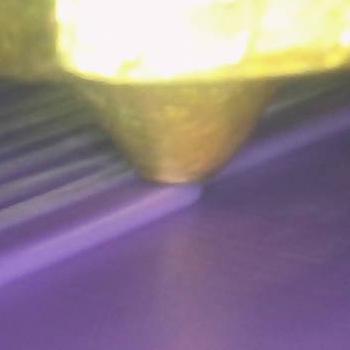
Flow rate: 162%